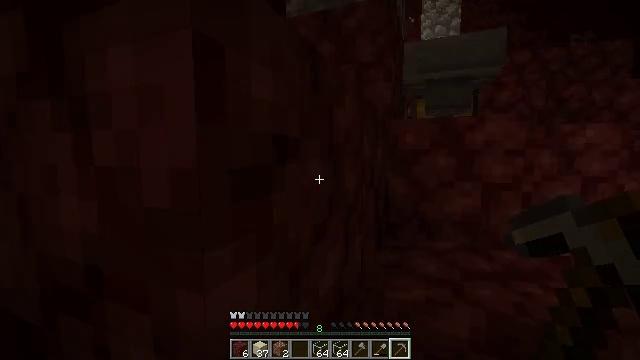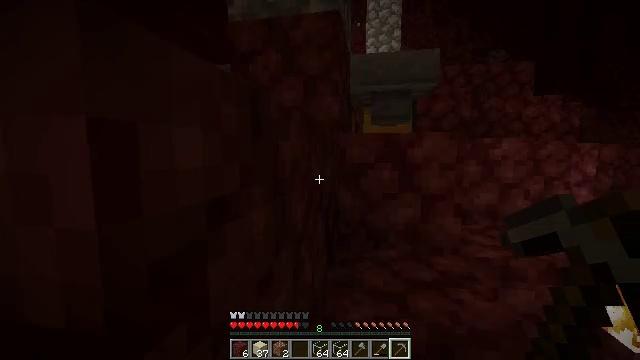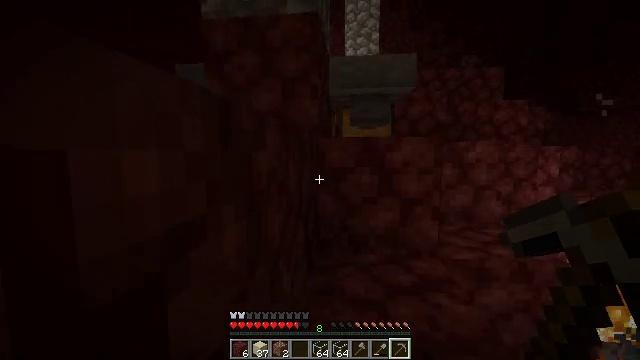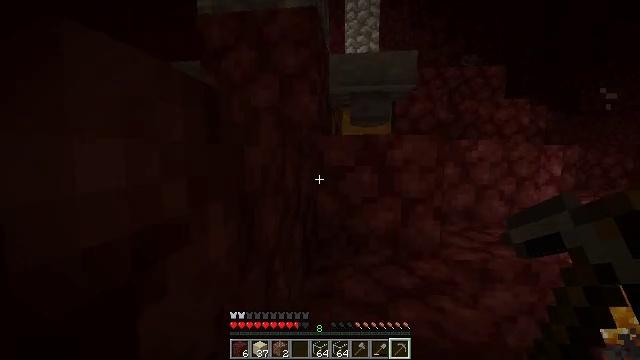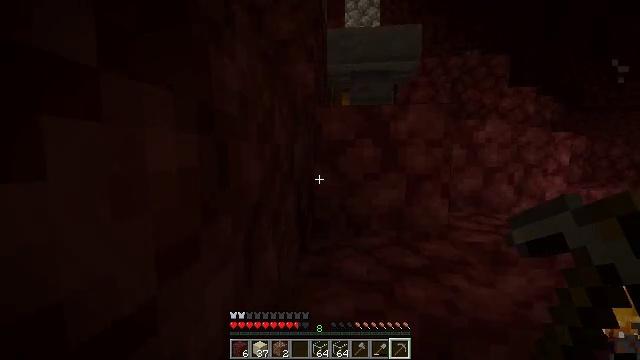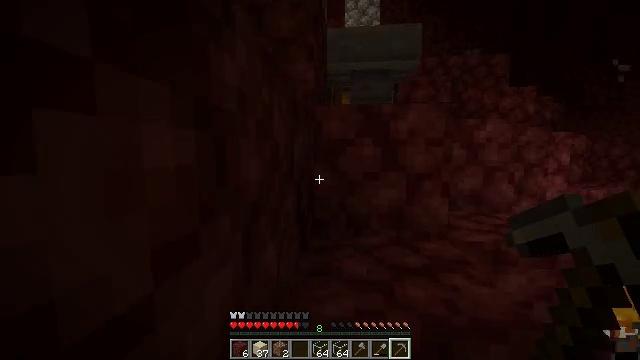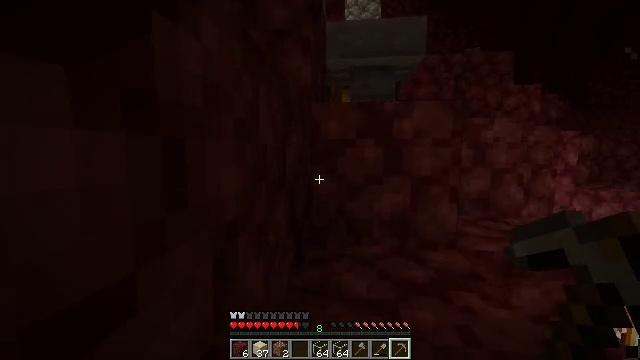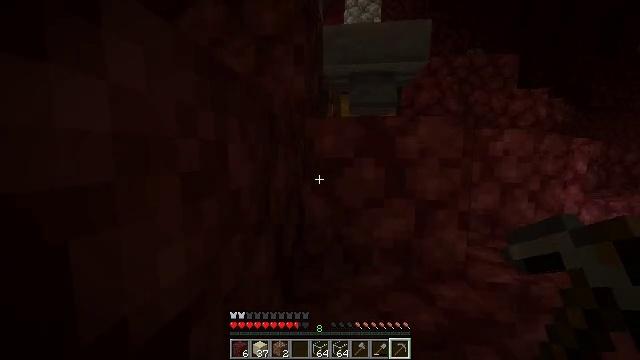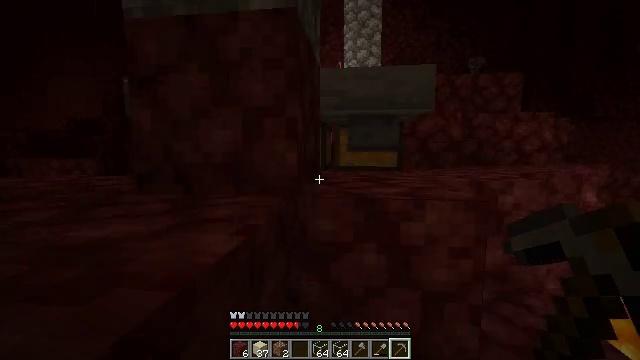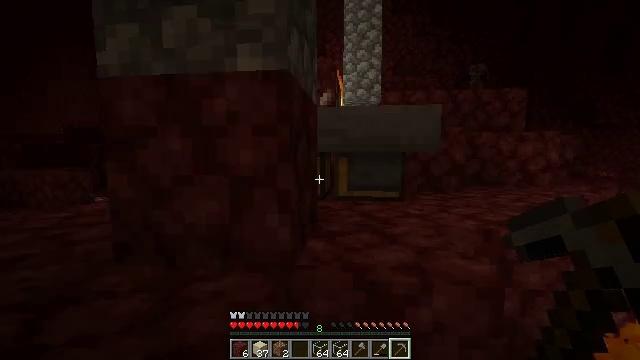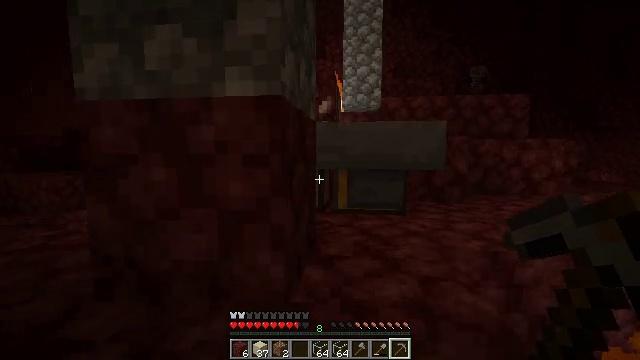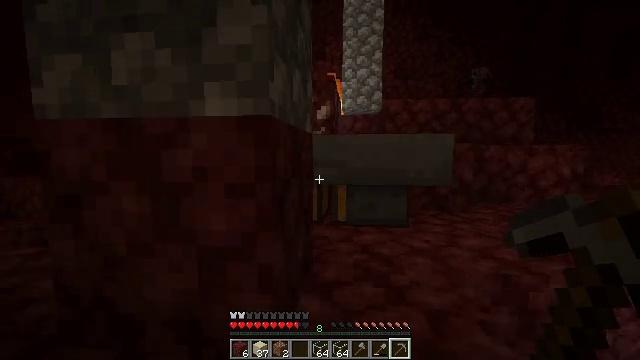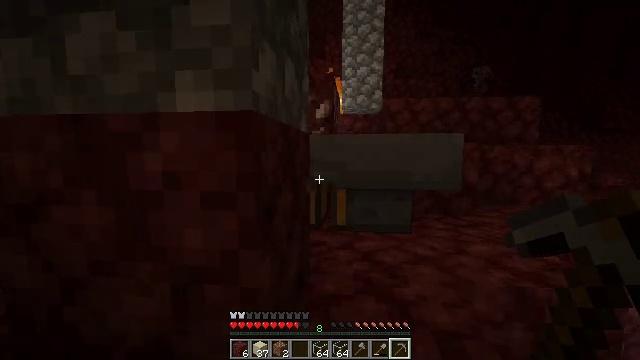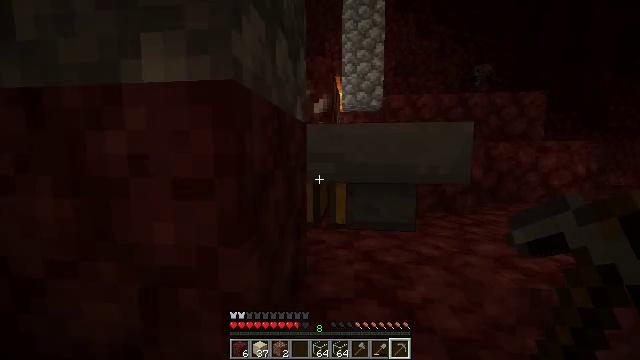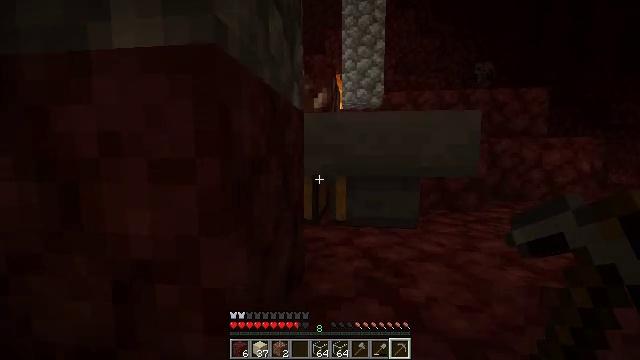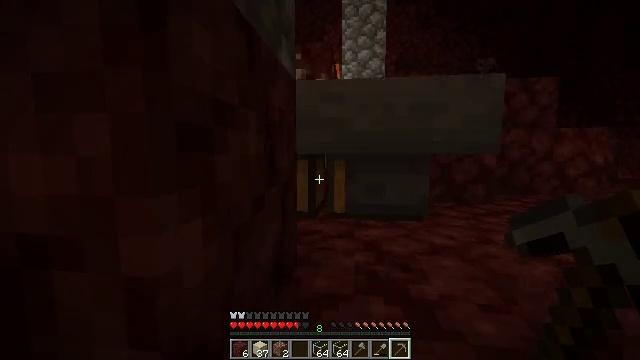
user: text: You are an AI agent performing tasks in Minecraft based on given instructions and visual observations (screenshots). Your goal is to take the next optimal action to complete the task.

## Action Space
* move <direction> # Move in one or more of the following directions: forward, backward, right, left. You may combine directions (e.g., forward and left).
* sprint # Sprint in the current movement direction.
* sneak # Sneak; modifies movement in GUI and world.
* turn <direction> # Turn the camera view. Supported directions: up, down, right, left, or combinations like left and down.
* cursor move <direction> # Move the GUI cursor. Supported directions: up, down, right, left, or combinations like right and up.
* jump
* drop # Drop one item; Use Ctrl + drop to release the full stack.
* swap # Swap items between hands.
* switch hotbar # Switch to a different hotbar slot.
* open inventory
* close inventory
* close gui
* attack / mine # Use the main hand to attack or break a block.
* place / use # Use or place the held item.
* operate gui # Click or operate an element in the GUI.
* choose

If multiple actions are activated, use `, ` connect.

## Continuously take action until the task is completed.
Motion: motion action
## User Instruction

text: Break the hopper to reuse it.
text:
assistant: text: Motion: move forward, turn right, jump
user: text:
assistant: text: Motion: move forward, turn right, jump
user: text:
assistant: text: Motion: move forward, jump
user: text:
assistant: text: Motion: move forward, jump
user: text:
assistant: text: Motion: move forward, sprint, jump
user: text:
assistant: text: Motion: move forward, sprint, jump
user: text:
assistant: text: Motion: move forward, sprint, jump
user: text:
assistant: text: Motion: move forward, jump
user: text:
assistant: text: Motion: move forward, jump
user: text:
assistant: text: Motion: move forward, jump
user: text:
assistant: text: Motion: move forward, jump
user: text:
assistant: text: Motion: move forward, jump
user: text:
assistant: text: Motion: move forward, jump
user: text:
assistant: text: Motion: move forward, sprint, jump
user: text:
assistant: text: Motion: move forward, sprint, jump
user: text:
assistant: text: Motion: move forward, sprint, jump
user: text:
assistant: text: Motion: move forward, jump
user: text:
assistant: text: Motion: move forward, jump
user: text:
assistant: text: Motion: move forward, jump
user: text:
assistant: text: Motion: move forward, turn right, jump
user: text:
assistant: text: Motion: move forward, turn right and down, jump
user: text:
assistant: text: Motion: move forward, turn right and down, jump
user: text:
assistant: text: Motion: move forward, sprint, turn right and down, jump
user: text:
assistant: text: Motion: move forward, sprint, turn right and down, jump
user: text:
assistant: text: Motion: move forward, sprint, turn right, jump
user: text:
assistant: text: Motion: move forward, sprint, jump
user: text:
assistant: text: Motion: move forward, jump
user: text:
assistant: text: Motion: move forward and move right, jump
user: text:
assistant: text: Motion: move forward and move right, jump
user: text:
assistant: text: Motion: move forward and move right, jump